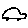
Label: car